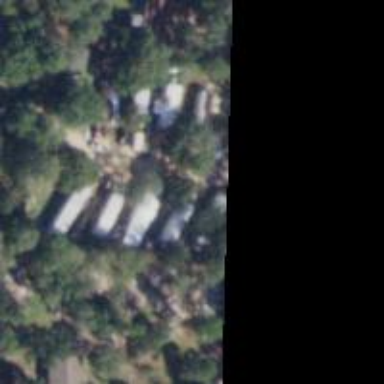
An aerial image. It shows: Residential area designated as trailer park.